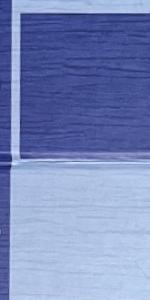
Label: Empty